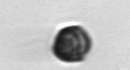
Label: Dinophyceae